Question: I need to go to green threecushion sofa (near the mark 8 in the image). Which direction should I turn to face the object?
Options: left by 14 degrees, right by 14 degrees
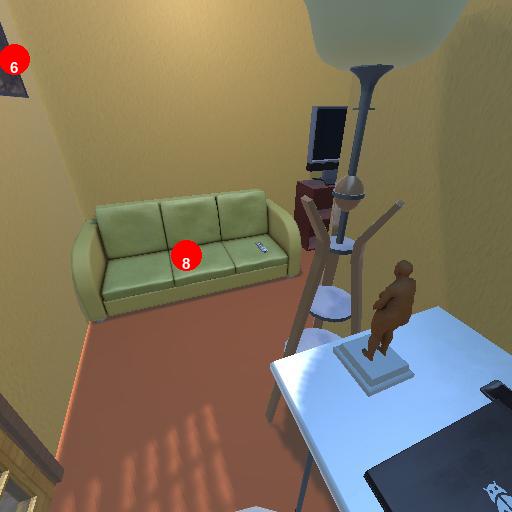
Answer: left by 14 degrees